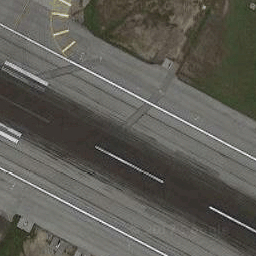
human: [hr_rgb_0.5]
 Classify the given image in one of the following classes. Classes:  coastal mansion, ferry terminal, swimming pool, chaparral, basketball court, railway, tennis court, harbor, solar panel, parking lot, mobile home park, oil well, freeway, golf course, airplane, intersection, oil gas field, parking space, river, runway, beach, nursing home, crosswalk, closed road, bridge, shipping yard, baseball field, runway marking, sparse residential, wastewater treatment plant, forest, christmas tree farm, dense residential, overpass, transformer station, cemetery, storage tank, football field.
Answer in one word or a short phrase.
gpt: runway